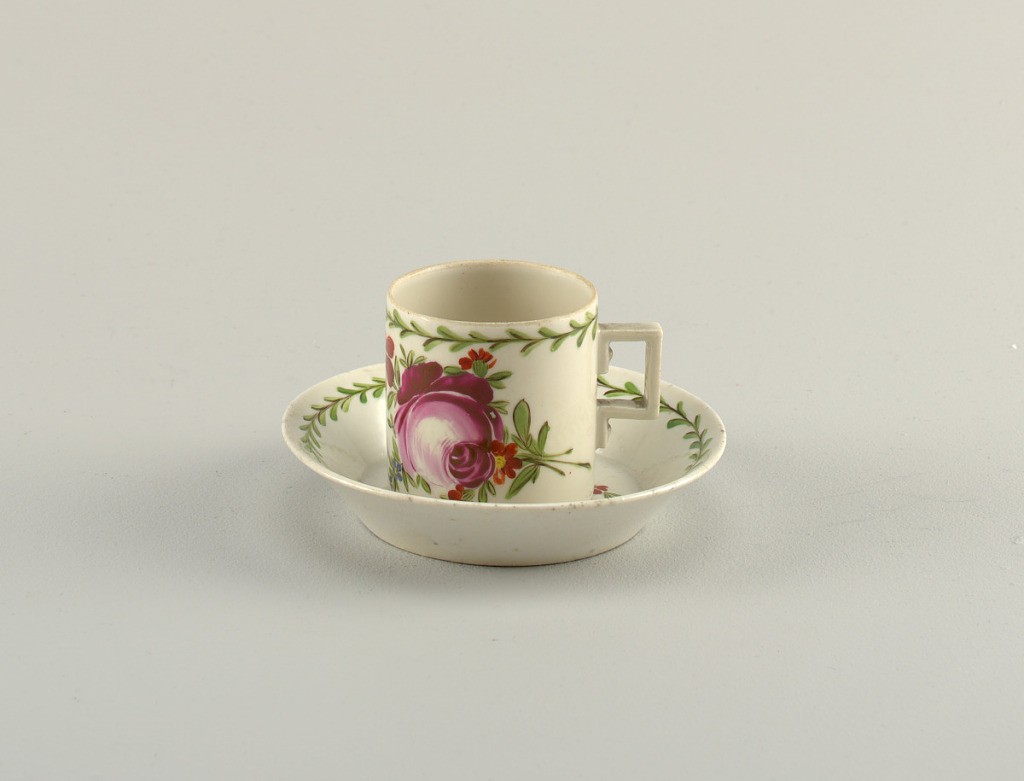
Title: Cup and Saucer
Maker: Wallendorf Porcelain Manufactory, German, established 1764
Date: ca. 1800
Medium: hard paste porcelain, vitreous enamel
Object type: cup and saucer
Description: Cylindrical cup; rectangular strap handle, with simulated screw heads. Saucer flat with flaring sides.